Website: walmart
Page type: store-pickup
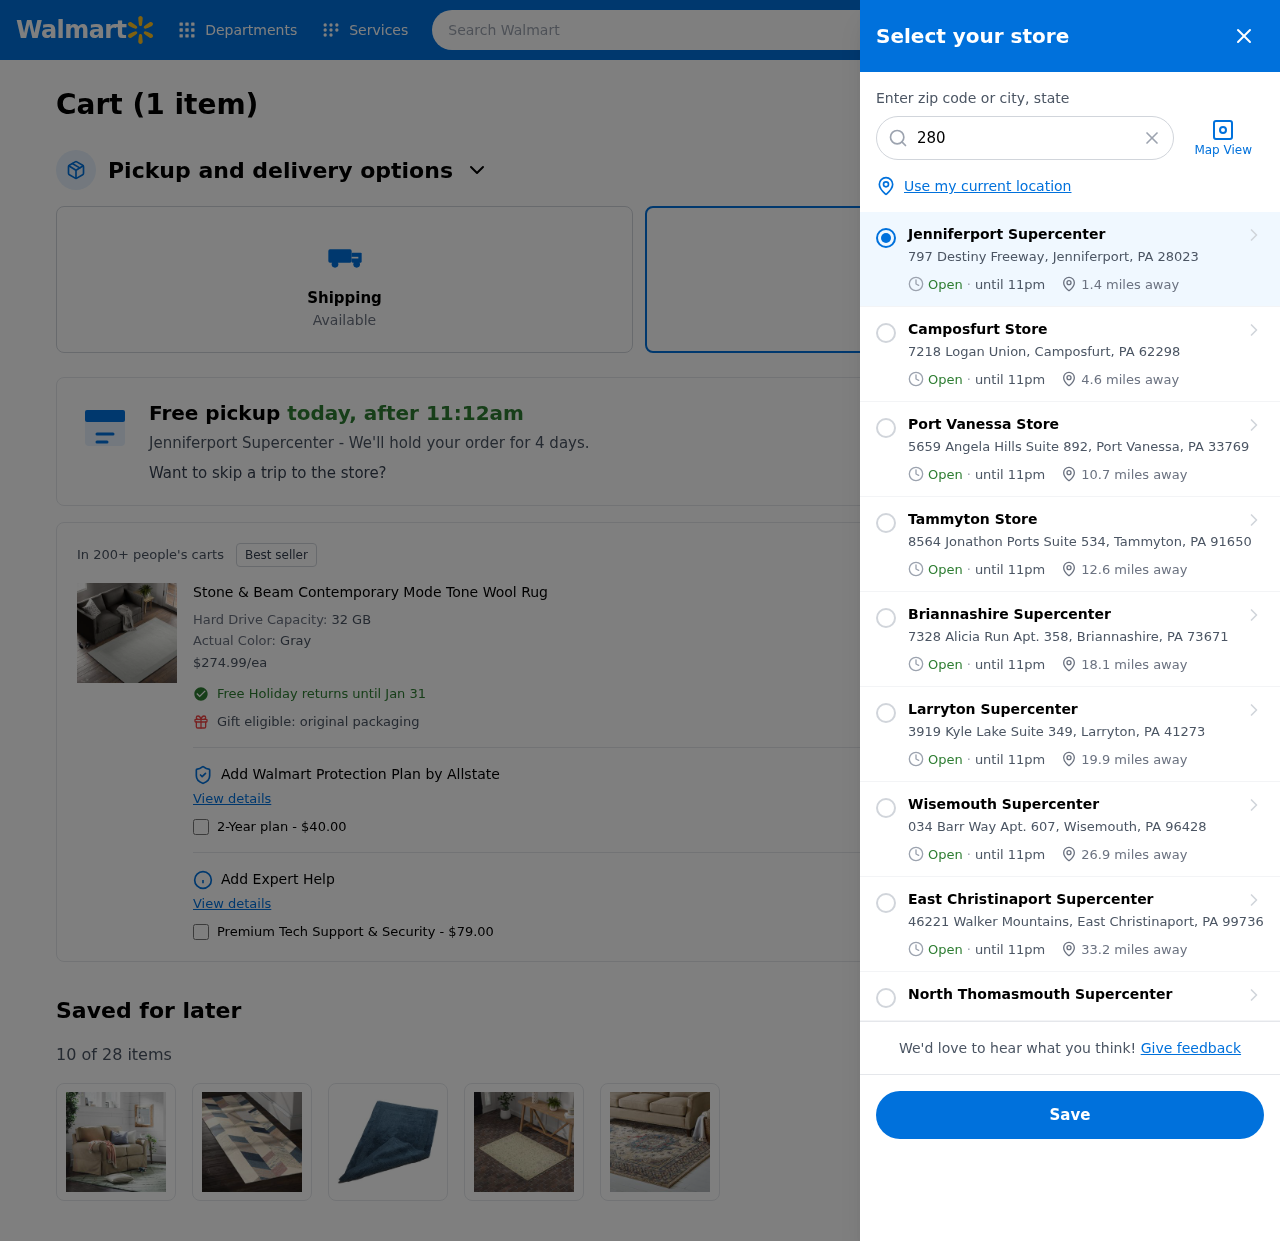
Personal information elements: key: PII_CITY
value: Jenniferport
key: PII_CITY
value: Jenniferport Supercenter
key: PII_CITY_STATE_ZIP
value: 797 Destiny Freeway, Jenniferport, PA 28023
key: PII_LOCATION1_CITY
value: Camposfurt Store
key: PII_LOCATION1_CITY_STATE_ZIP
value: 7218 Logan Union, Camposfurt, PA 62298
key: PII_LOCATION2_CITY
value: Port Vanessa Store
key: PII_LOCATION2_CITY_STATE_ZIP
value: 5659 Angela Hills Suite 892, Port Vanessa, PA 33769
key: PII_LOCATION3_CITY
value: Tammyton Store
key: PII_LOCATION3_CITY_STATE_ZIP
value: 8564 Jonathon Ports Suite 534, Tammyton, PA 91650
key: PII_LOCATION4_CITY
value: Briannashire Supercenter
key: PII_LOCATION4_CITY_STATE_ZIP
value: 7328 Alicia Run Apt. 358, Briannashire, PA 73671
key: PII_LOCATION5_CITY
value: Larryton Supercenter
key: PII_LOCATION5_CITY_STATE_ZIP
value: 3919 Kyle Lake Suite 349, Larryton, PA 41273
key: PII_LOCATION6_CITY
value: Wisemouth Supercenter
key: PII_LOCATION6_CITY_STATE_ZIP
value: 034 Barr Way Apt. 607, Wisemouth, PA 96428
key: PII_LOCATION7_CITY
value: East Christinaport Supercenter
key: PII_LOCATION7_CITY_STATE_ZIP
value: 46221 Walker Mountains, East Christinaport, PA 99736
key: PII_LOCATION8_CITY
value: North Thomasmouth Supercenter
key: PII_POSTCODE
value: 28023
Product elements: key: PRODUCT1_NAME
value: Stone & Beam Contemporary Mode Tone Wool Rug
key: PRODUCT1_PRICE
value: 274.99
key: PRODUCT1_DESC
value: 32 GB
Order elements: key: ORDER_NUM_ITEMS
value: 1
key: ORDER_NUM_ITEMS
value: Cart (1 item)
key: ORDER_DELIVERY_DATE
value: today, after 11:12am
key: ORDER_ITEM1_QUANTITY
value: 1
Search elements: key: HEADER_SEARCH
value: Search Walmart
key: SEARCH_LOCATION
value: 28023